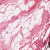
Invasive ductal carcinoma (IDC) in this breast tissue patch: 0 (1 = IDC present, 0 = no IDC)